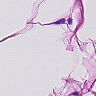
Metastatic tissue present: no